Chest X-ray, AP view. Patient: 23 years old, sex M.
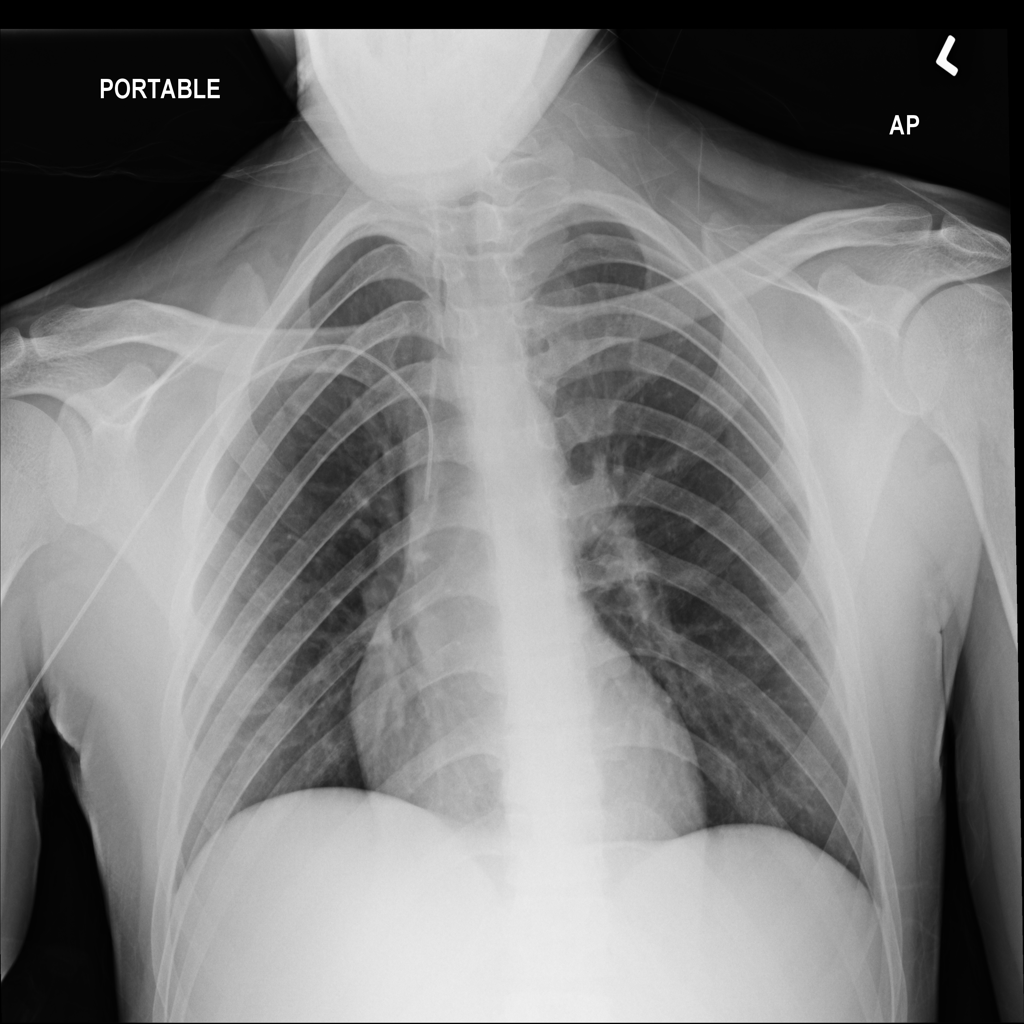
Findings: No Finding